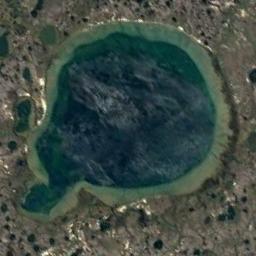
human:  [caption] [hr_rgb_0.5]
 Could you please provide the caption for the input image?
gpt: On the yellow-brown ground, There is an almost circular blue lake with some small lakes next to it .

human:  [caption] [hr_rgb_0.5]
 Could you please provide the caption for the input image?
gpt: There are many lakes of different shapes and sizes .

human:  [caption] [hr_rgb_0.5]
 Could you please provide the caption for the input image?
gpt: The lake in the picture is very blue .

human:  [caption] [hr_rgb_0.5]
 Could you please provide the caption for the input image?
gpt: There are brown bare land around the circular lake .

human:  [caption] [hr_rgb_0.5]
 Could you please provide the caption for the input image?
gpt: The big lake is surrounded by some small lakes and the water is deep green .